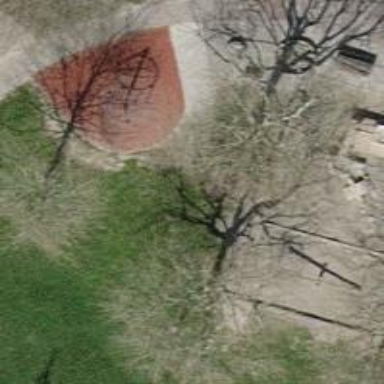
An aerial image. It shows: Springy playground.